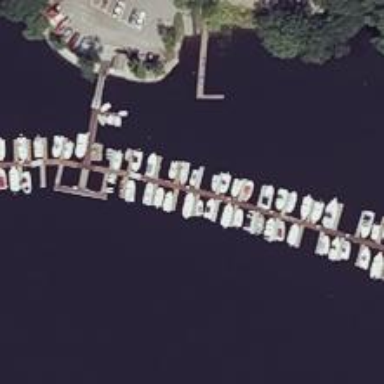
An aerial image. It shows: Man-made pier.